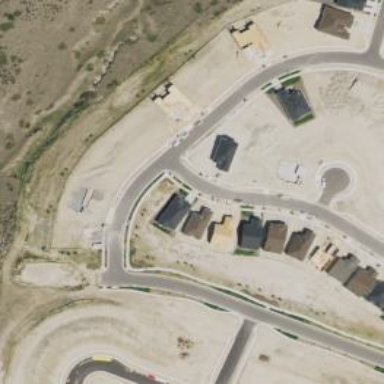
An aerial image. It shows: Residential area composed of single-family homes.